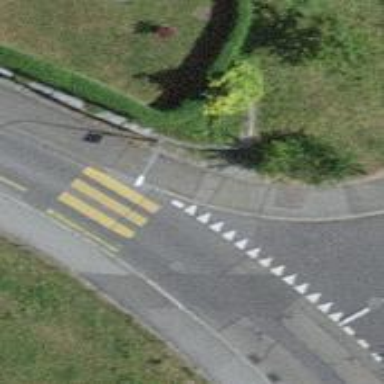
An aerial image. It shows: Kerb serving as barrier.